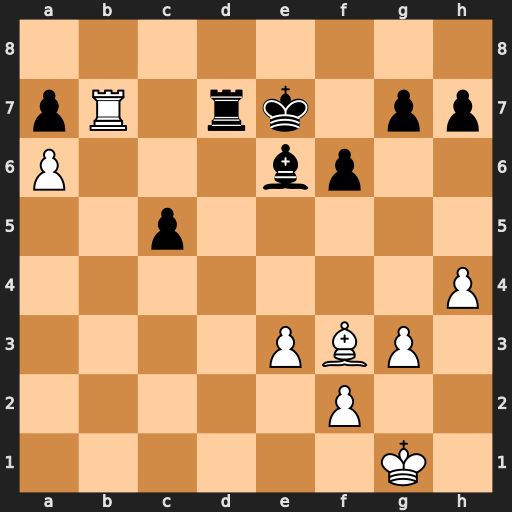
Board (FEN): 8/pR1rk1pp/P3bp2/2p5/7P/4PBP1/5P2/6K1
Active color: w
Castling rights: -
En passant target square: -
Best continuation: Bc6 Rxb7 axb7